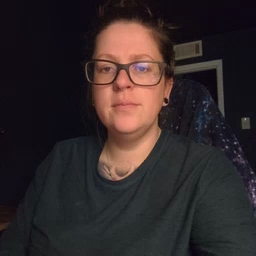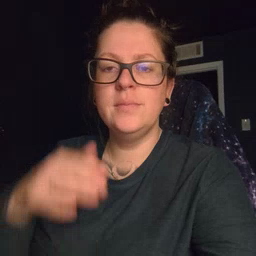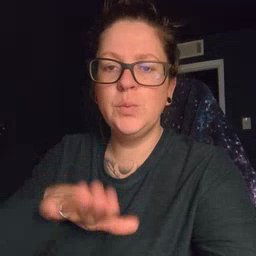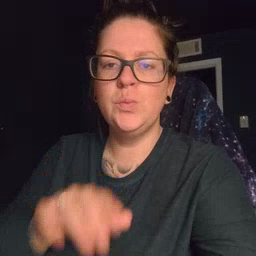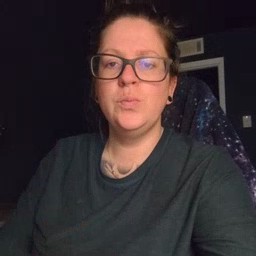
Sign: into